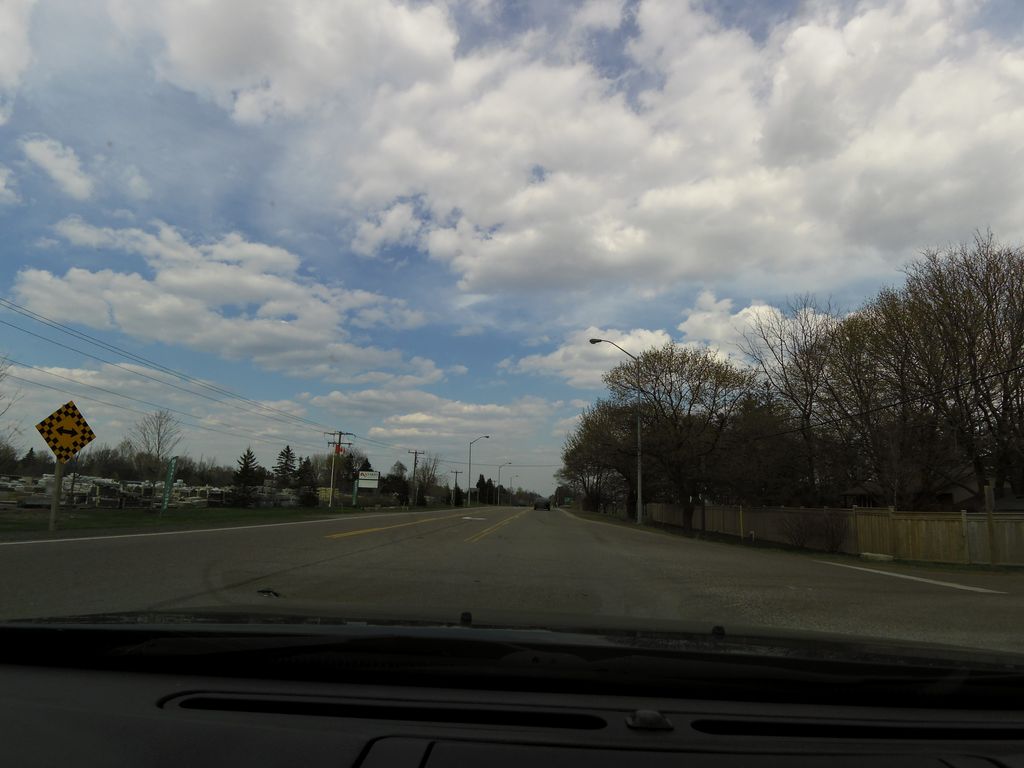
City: hamilton